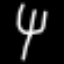
Label: fork